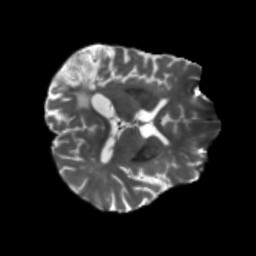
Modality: T2w
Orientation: axial
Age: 68
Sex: male
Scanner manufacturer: siemens
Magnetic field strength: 3 T
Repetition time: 5.25 s
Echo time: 0.08 s